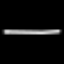
Label: line